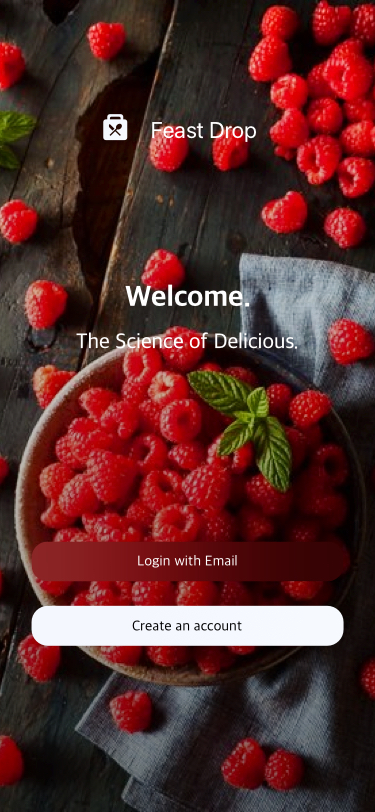
Text in this UI design:
Welcome.
The Science of Delicious.
Feast Drop